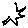
Label: star